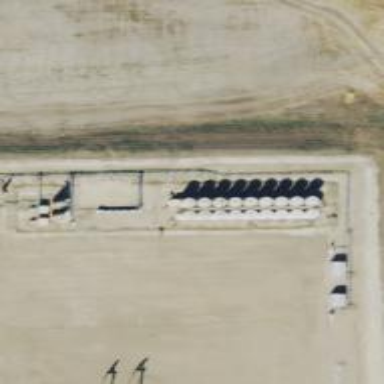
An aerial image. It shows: Storage tank that is man-made.